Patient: sex F, age 59
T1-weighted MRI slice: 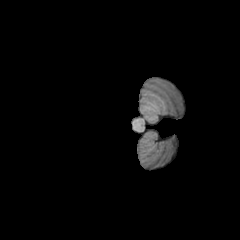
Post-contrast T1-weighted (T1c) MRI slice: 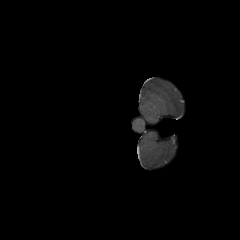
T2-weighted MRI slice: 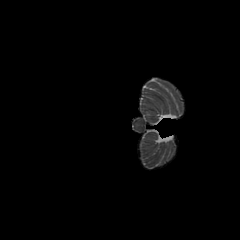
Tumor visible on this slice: no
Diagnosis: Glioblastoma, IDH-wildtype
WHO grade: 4